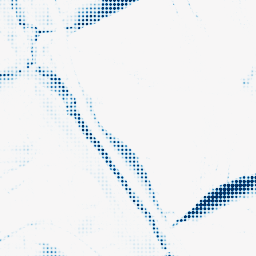
Category: morphological
Decomposition family: morphological_ellipse
Decomposition parameters: operation: closing
width: 30
height: 5
Upsampling method: sinc_hamming
Upsampling parameters: scale: 8
kernel_size: 4
Upsampling scale: 8